Field crop: maize
Growth stage: 2
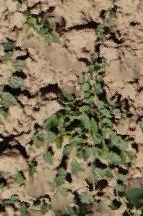
Species: convolvulus